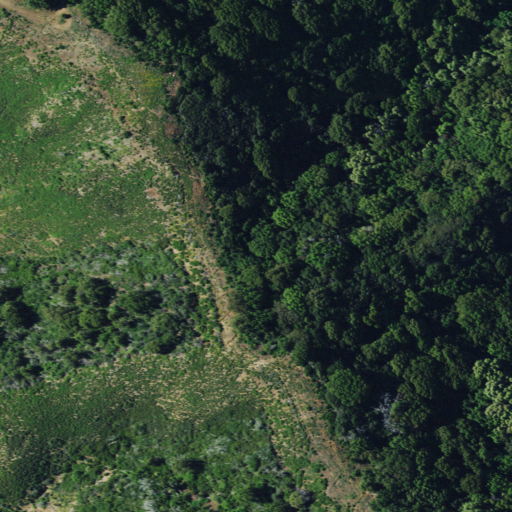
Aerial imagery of gap in California named Cherry Thicket containing evergreen forest and shrub